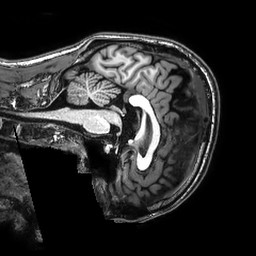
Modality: T1w
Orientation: sagittal
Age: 29
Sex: male
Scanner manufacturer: philips
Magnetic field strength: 3 T
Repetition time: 0.008089 s
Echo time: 0.003698 s